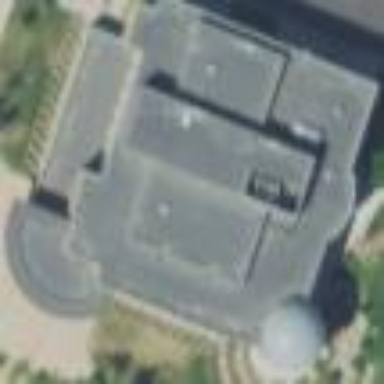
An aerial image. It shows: Courthouse building.